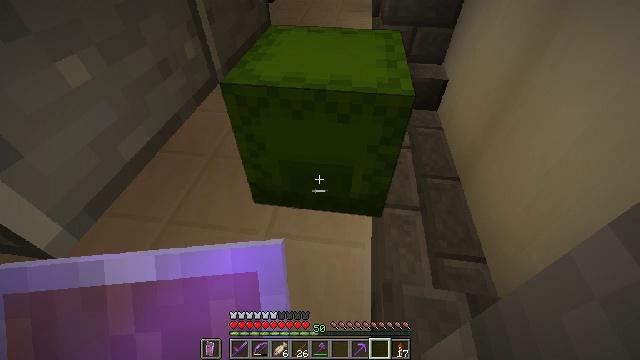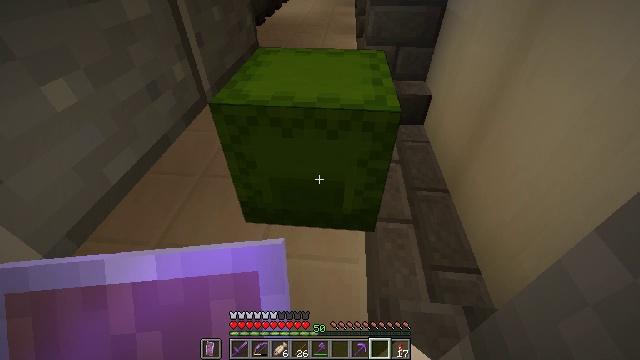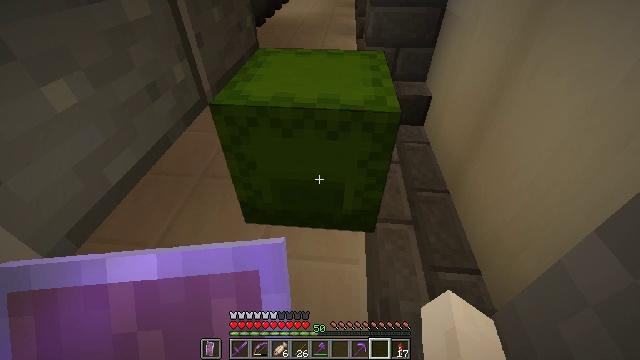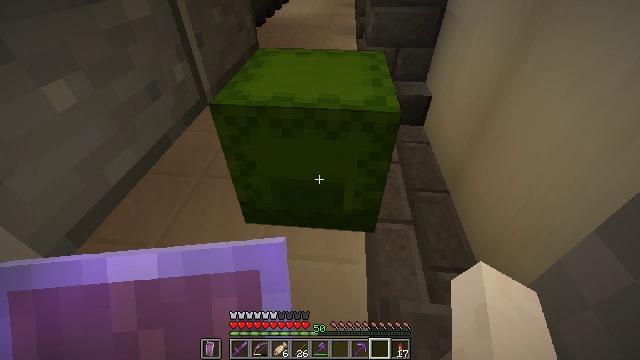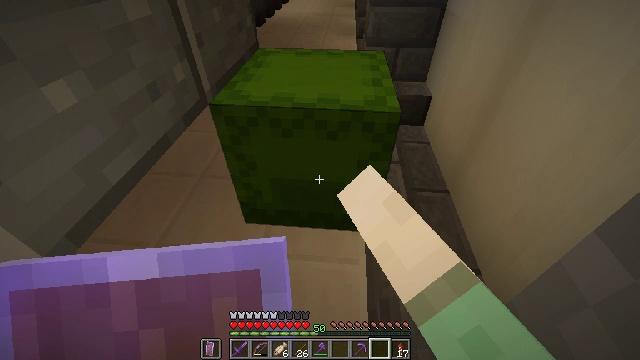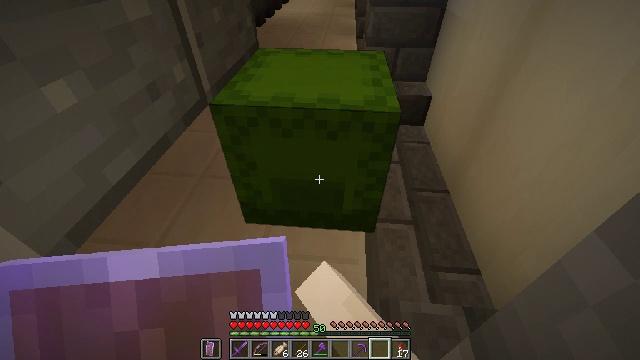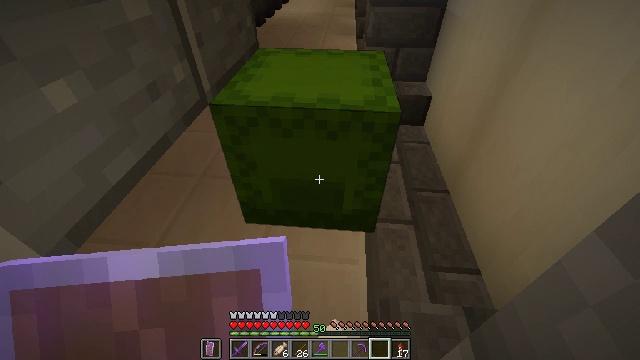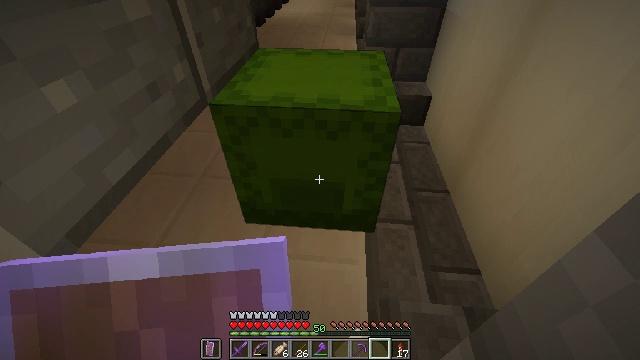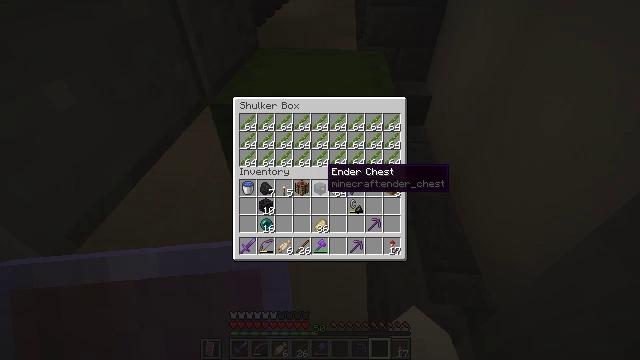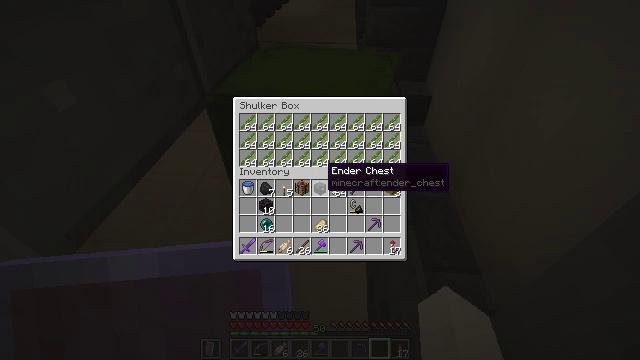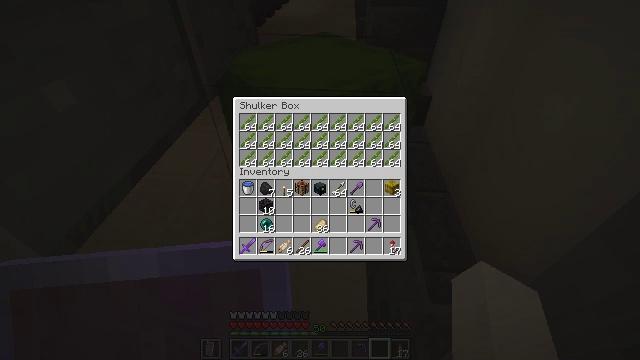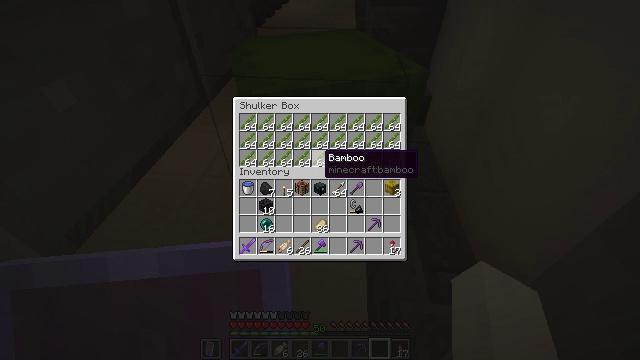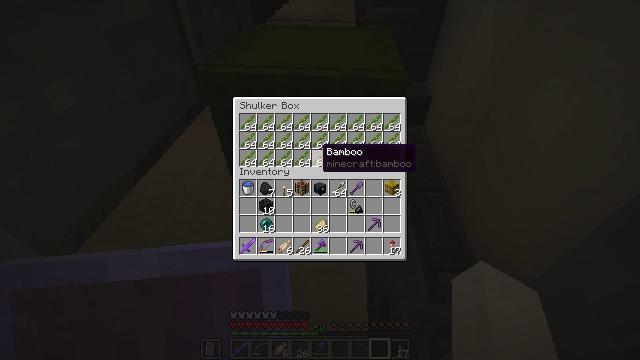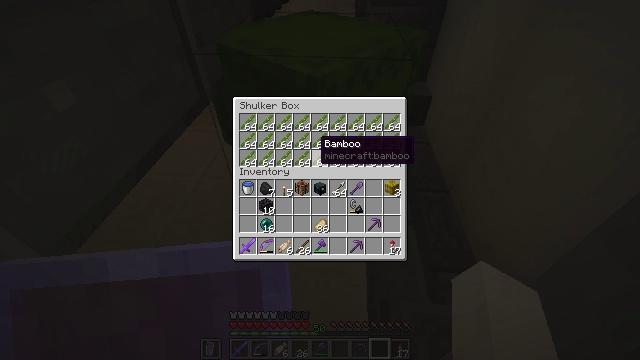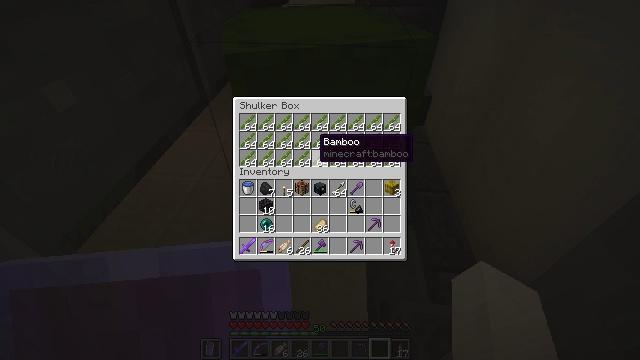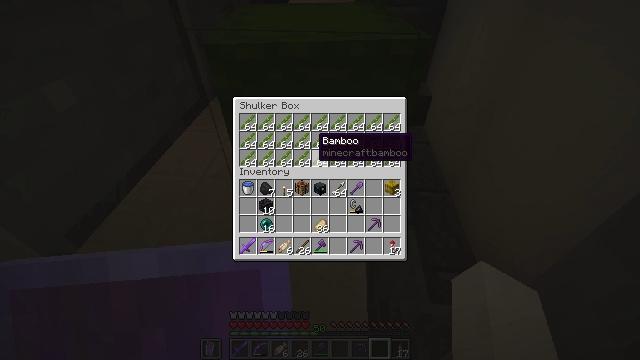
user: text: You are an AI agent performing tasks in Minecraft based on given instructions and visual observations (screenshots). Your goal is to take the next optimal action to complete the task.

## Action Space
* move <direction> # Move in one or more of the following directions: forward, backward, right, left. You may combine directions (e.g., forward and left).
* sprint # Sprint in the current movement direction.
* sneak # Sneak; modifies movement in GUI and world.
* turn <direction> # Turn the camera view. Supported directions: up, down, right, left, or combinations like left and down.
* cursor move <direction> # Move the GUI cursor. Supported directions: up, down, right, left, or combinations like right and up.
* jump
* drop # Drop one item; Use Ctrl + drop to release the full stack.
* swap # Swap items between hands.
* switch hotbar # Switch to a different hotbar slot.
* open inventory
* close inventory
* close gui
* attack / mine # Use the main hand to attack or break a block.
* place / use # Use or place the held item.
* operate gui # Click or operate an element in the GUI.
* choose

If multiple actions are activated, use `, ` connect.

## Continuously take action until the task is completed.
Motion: motion action
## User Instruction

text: Pick up the lime shulker box from the ground.
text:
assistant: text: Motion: turn right and up
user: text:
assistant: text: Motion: no_op
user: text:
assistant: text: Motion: use / place
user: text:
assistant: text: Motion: use / place
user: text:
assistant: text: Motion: use / place
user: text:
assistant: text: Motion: no_op
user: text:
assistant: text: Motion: no_op
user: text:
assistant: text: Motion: no_op
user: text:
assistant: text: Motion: no_op
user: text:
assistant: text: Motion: turn up
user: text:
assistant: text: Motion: no_op
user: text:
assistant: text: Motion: no_op
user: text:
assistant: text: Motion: turn up
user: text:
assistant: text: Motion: no_op
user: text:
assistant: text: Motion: no_op
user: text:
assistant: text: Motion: no_op
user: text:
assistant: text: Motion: no_op
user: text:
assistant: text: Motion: no_op
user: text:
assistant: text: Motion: no_op
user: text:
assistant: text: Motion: no_op
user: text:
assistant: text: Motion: no_op
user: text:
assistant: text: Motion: no_op
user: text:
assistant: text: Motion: attack / mine
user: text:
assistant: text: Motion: no_op
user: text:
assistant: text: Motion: no_op
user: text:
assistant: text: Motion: no_op
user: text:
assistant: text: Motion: no_op
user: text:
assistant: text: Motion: no_op
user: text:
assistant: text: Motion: no_op
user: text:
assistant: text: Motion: no_op